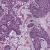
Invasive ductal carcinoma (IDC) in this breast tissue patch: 1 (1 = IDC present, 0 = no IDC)